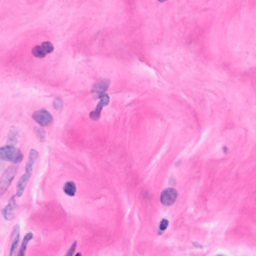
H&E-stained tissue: Breast